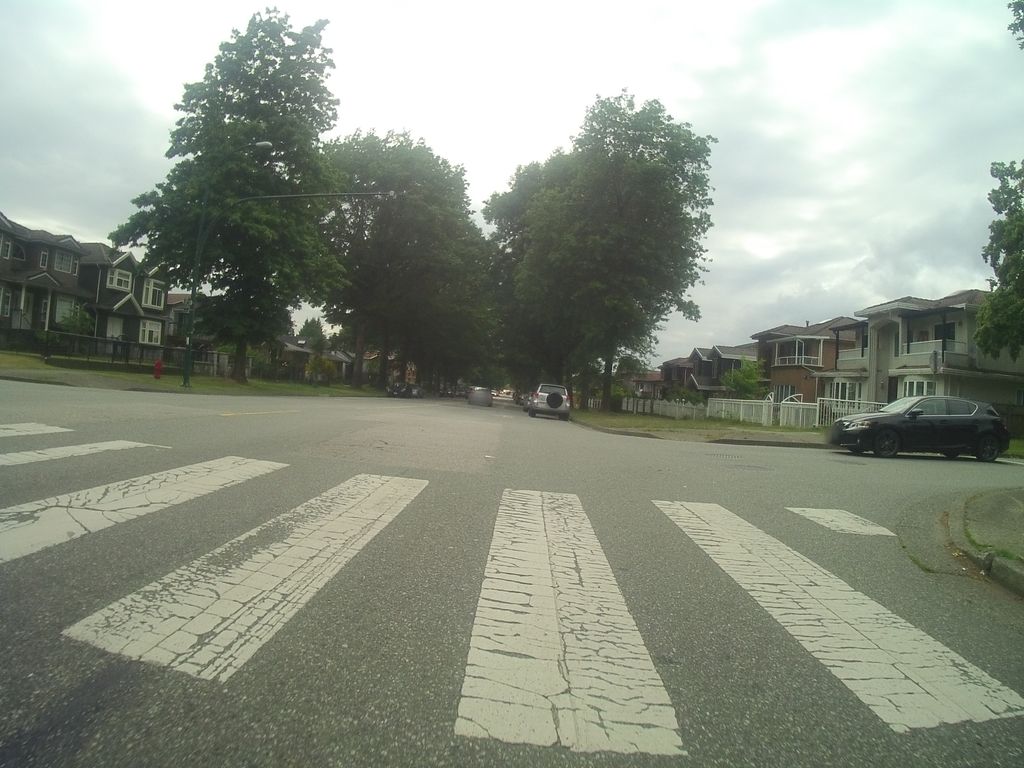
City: vancouver